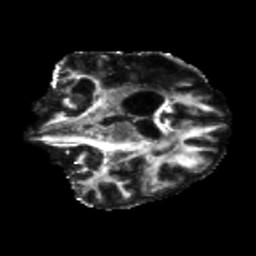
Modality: FA
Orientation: coronal
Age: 51
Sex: female
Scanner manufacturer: siemens
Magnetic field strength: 3 T
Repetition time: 5.25 s
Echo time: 0.08 s